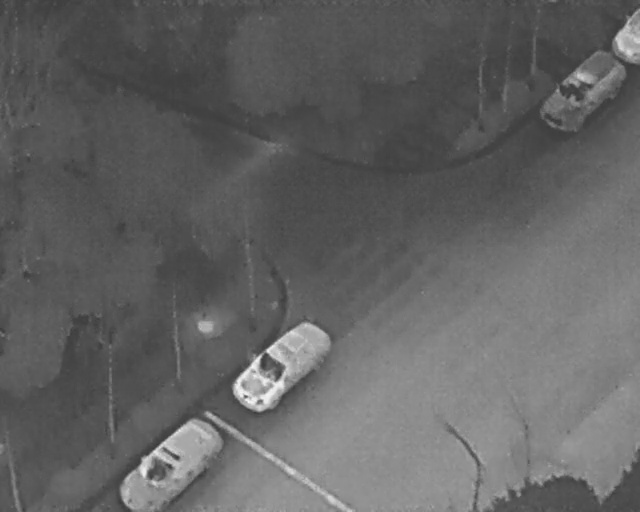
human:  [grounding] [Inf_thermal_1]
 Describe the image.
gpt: In the satellite image, there is  <ref>1 large car </ref> <box>[[19, 79, 34, 99, 1]]</box> located at bottom left,  <ref>1 large car </ref> <box>[[35, 66, 52, 75, 43]]</box> located at bottom,  <ref>1 large car </ref> <box>[[83, 13, 98, 22, 42]]</box> located at top right.